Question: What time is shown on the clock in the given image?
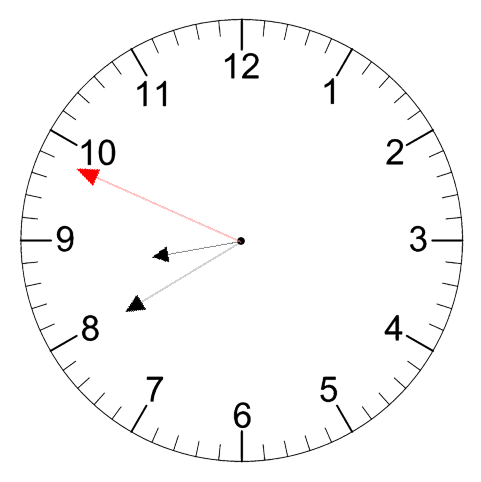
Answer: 08:39:49